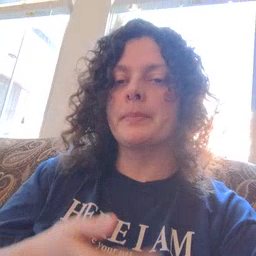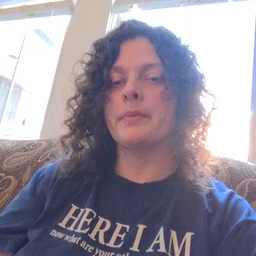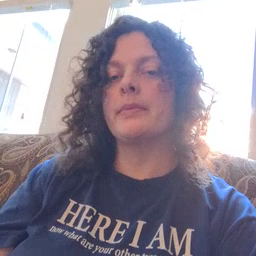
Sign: puppy